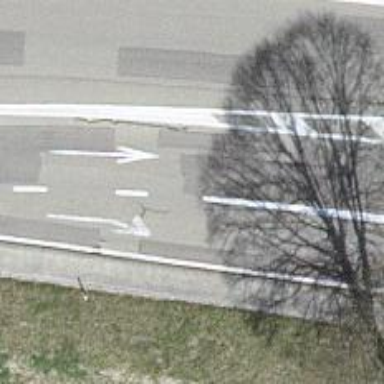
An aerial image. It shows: Primary road with asphalt surface.